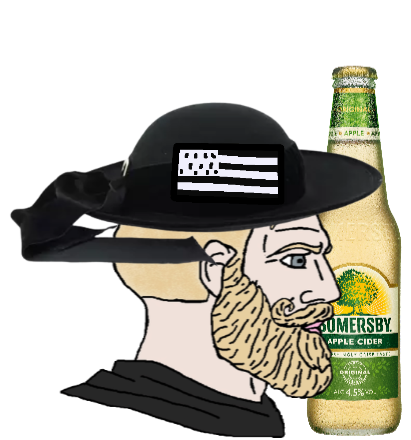
Label: 4_Yes_Chad